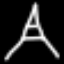
Label: The Eiffel Tower